Field crop: maize
Growth stage: 2
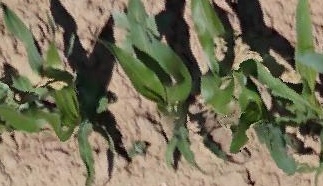
Species: maize